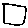
Label: square